Question: I would like to have some Itam of my ListFragment bold and another not
(like in the picture below)
the code is:
'''
public class ItemListFragment extends ListFragment {
@Override
public void onCreate(Bundle savedInstanceState) {
super.onCreate(savedInstanceState);
DummyItem i0 = new DummyItem("0", "Welcome" + S.getUsername());
DummyContent.addItem(i0);
//useless code
DummyItem ichat = new DummyItem(String.valueOf(j), "Table Chat");
DummyContent.addItem(ichat);
j++;
DummyItem iblackboard = new DummyItem(String.valueOf(j), "Black Board");
DummyContent.addItem(iblackboard);
setListAdapter(new ArrayAdapter<DummyContent.DummyItem>(getActivity(),
android.R.layout.simple_list_item_activated_1,
android.R.id.text1, DummyContent.ITEMS));
}
}
'''
Thanks a lot

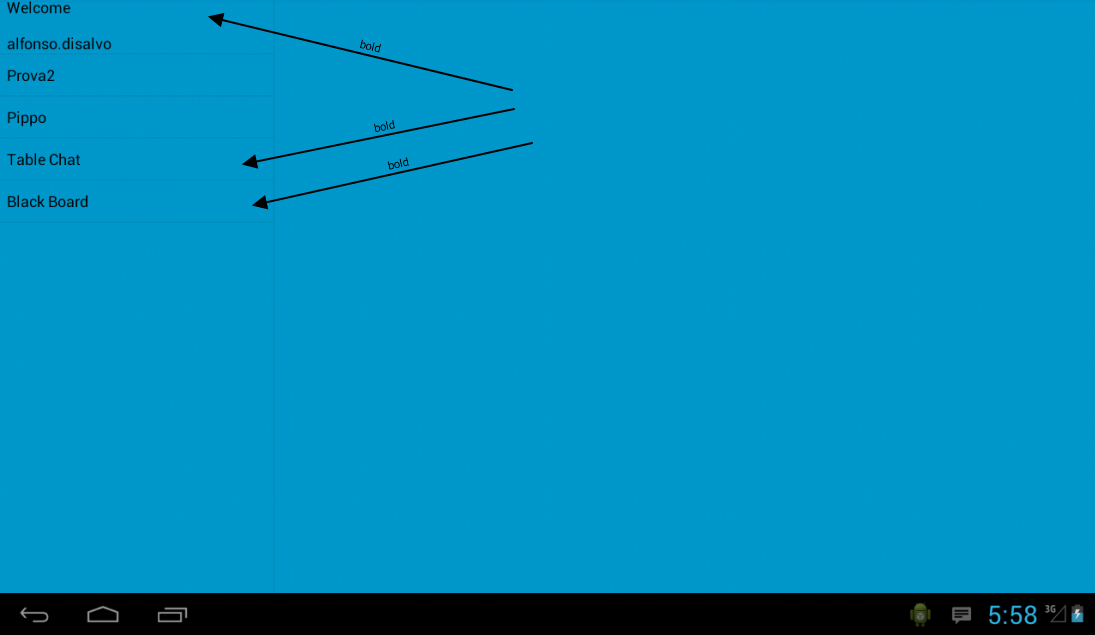
Answer: You need a custom listadapter. Heres one tutorial <URL>